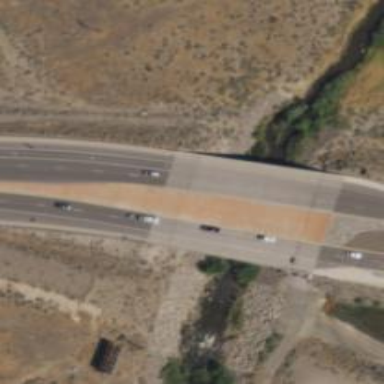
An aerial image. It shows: Bridge crossing over trunk highway with separate sidewalk. It is part of expressway.